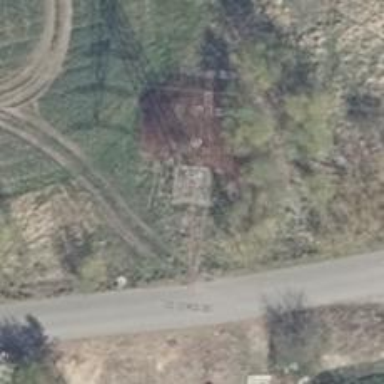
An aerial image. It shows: Abandoned power source.